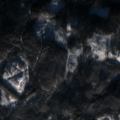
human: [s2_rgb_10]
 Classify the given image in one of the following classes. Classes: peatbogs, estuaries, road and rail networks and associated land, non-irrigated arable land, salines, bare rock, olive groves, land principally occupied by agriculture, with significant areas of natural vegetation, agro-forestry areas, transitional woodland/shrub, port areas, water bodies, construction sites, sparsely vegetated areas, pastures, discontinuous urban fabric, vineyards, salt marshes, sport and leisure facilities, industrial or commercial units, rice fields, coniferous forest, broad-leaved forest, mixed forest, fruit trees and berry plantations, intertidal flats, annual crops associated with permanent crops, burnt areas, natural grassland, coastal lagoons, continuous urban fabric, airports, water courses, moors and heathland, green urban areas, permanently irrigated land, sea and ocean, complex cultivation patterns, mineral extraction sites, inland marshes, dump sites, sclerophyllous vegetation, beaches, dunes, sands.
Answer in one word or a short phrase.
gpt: broad-leaved forest, coniferous forest, mixed forest